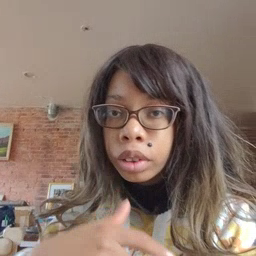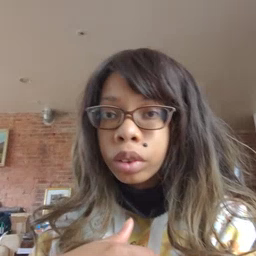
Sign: later